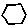
Label: hexagon